【题型】填空题　【知识点】平面几何　【难度】easy
如图，在 $\triangle ABC$ 中，，D 是 AB 上一点，$AD = AC$，BC 边上的中线 AE 交CD于点 $F$，如果 $AB = 5$，$AC = 3$，那么 ${DF}$:${DC}$ 的值为 \underline{\qquad\qquad}。

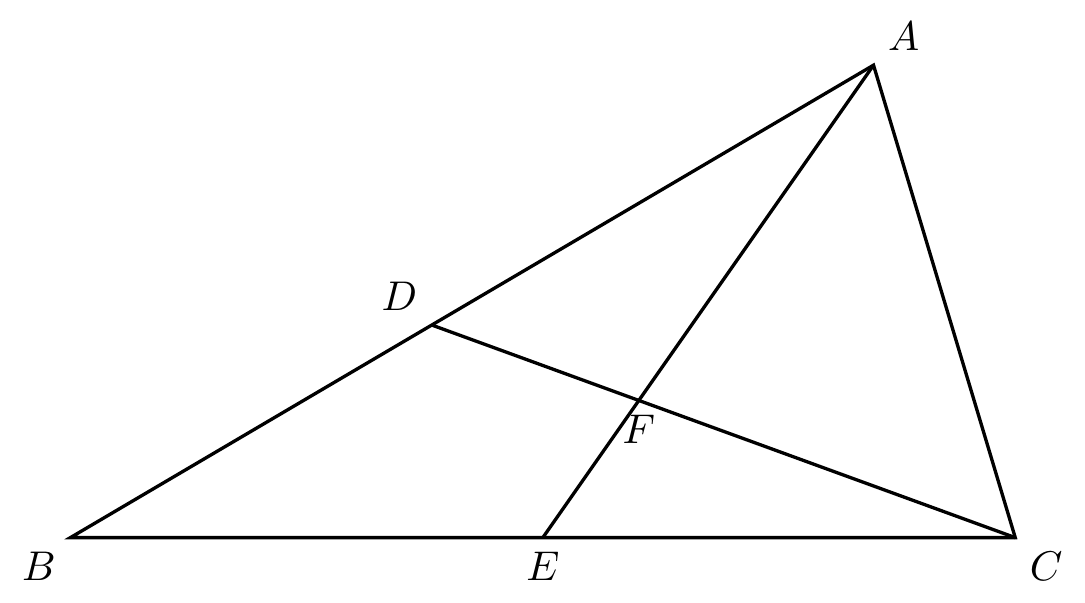
【解答】
解：
如图，过 $B$ 作 $BG \parallel CD$，延长 $AE$，与之交于点 $G$。

$\therefore \triangle ADF \sim \triangle ABG$，

$\frac{AD}{AB} = \frac{DF}{BG}$。

$\because AD = AC$，$AC = 3$，$AB = 5$，

$\therefore \frac{DF}{BG} = \frac{3}{5}$。

$\because AE$ 是 $BC$ 边上的中线，

$\therefore BE = CE$。

$\because BG \parallel CD$，

$\therefore \angle G = \angle CFE$。

在 $\triangle BEG$ 和 $\triangle CEF$ 中，

$\begin{cases}
\angle G = \angle CFE \\
\angle BEG = \angle CEF\\
$BE = CE$
\end{cases}$,

$\therefore \triangle BEG \cong \triangle CEF$（AAS），

$\therefore BG = CF$。

$\therefore \frac{DF}{CF} = \frac{3}{5}$，

$\therefore \frac{DF}{DC} = \frac{3}{8}$。

故答案为：$\frac{3}{8}$。

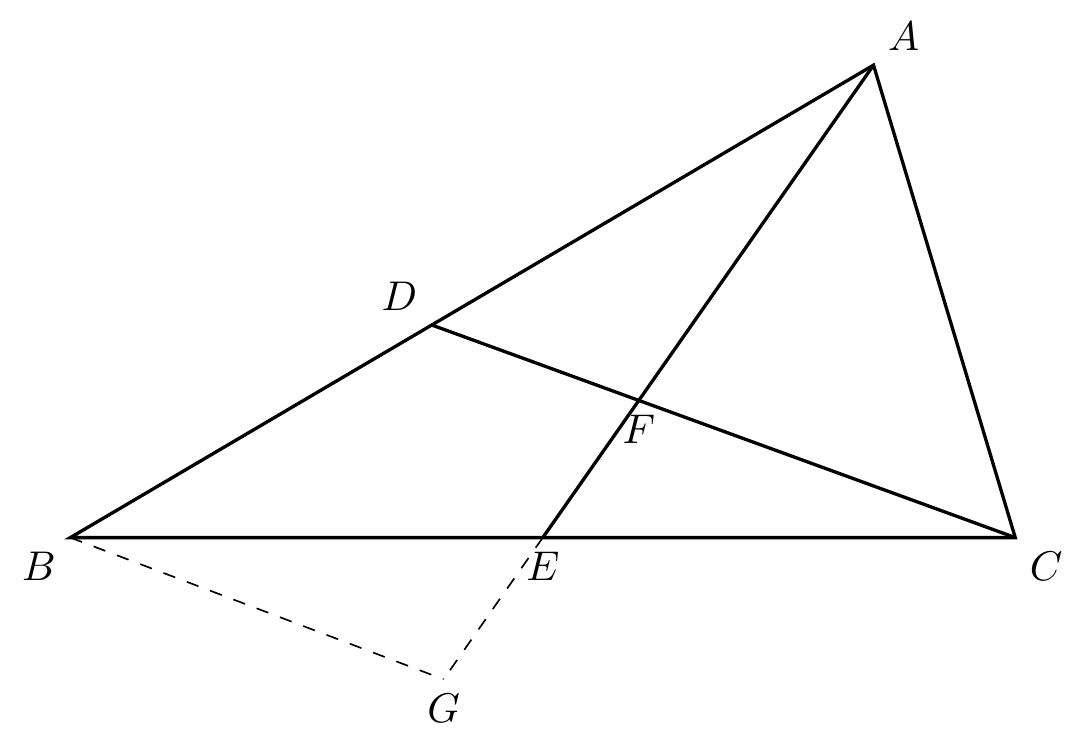